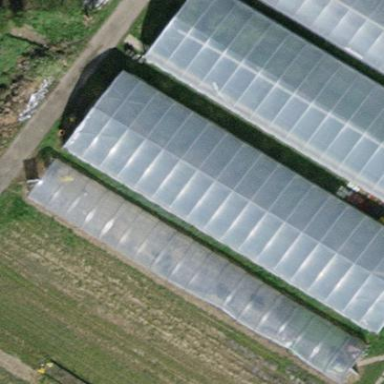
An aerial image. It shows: Greenhouse.